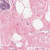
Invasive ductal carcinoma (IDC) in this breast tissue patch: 0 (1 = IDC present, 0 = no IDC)